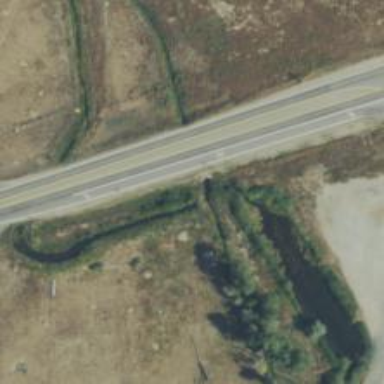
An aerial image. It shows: Culvert underpass for canal.